Interaction volume radius: 5 \u00c5
Interaction volume height: 10 \u00c5
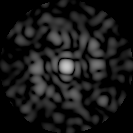
Disorder parameter: 0.8088